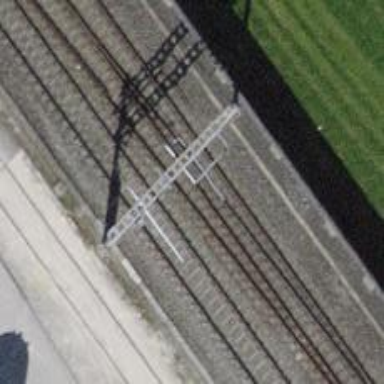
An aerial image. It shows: Single railway track with electrification through contact line.